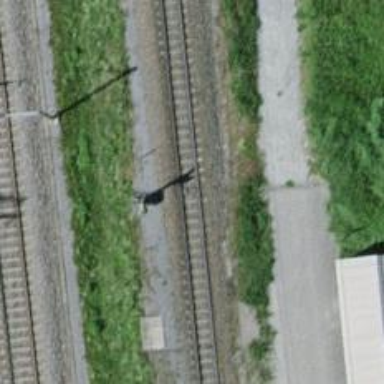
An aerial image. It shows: Railway signal.